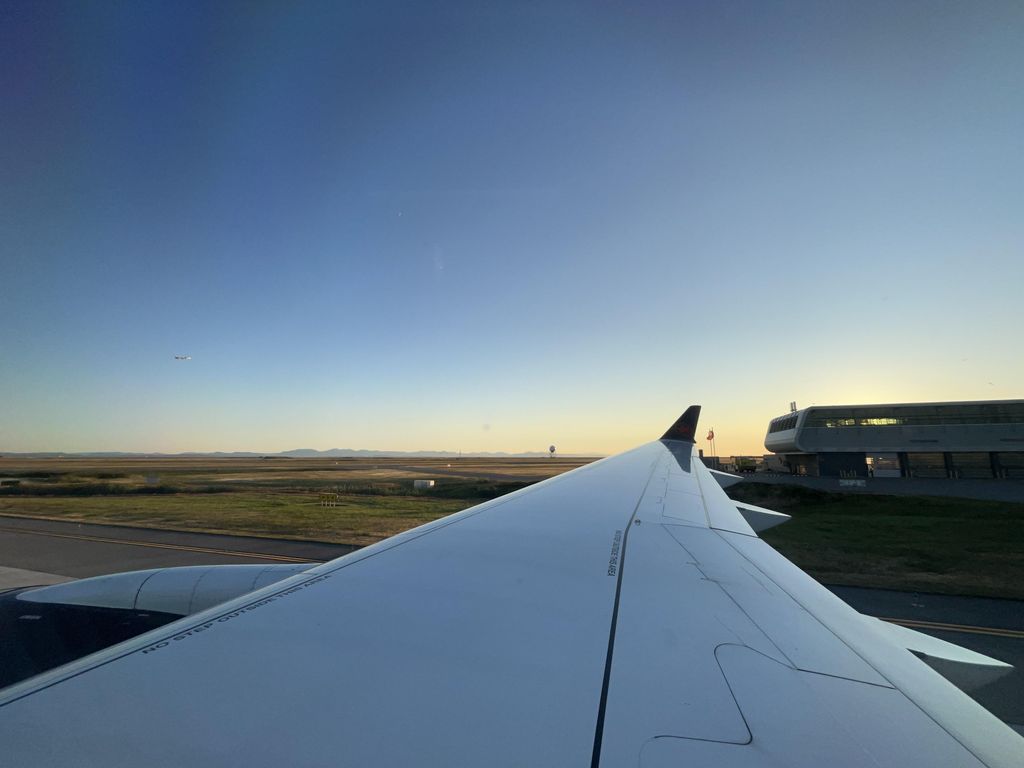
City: vancouver